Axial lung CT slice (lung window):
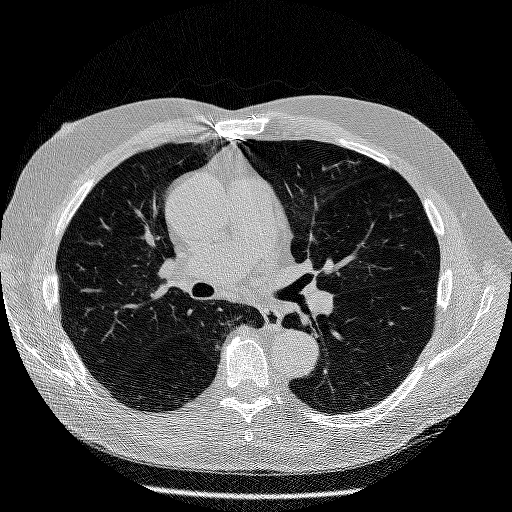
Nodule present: no